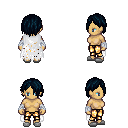
a pixel art fantasy rpg character, female body template, human, tanned skin, white tattered cape, gold greaves, raven bangs hairstyle, white cloth bandages, white slippers, four views (front, back, left, right), 2x2 character sprite sheet, small pixel art, hard edges, no anti-aliasing